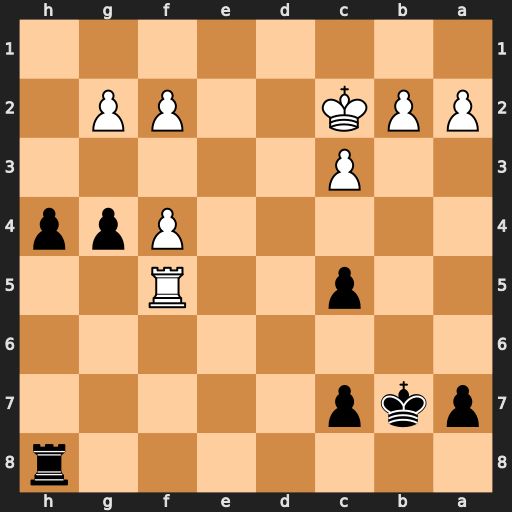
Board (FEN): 7r/pkp5/8/2p2R2/5Ppp/2P5/PPK2PP1/8
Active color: b
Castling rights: -
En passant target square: -
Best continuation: h3 gxh3 gxh3